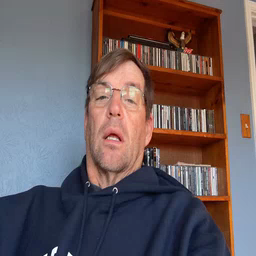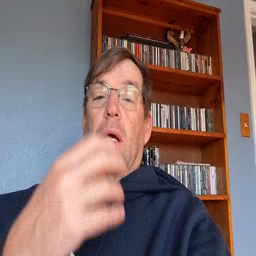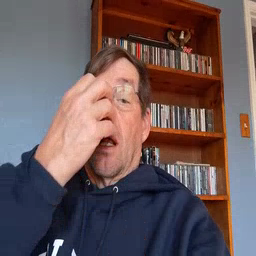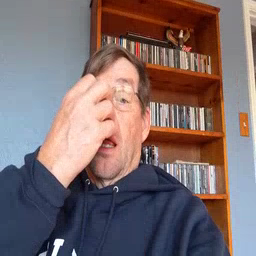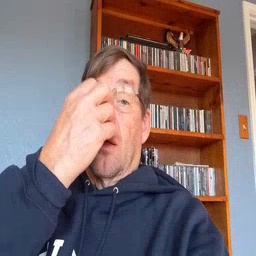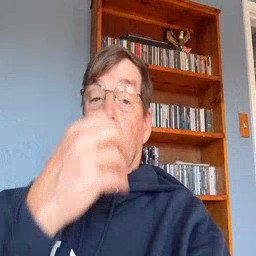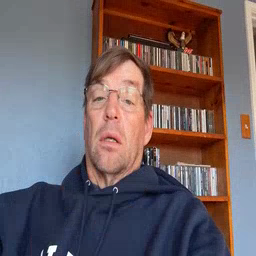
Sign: clown